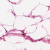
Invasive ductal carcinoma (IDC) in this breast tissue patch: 0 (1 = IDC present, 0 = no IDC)